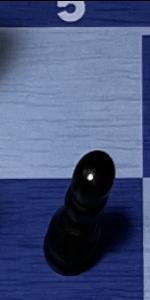
Label: Pawn_Black